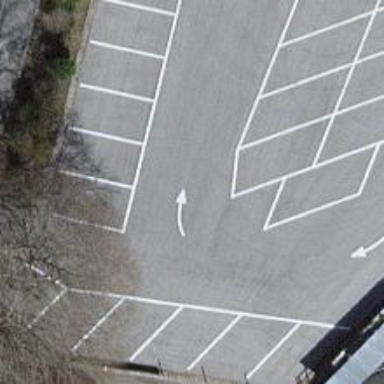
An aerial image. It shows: Parking aisle designated as service road.